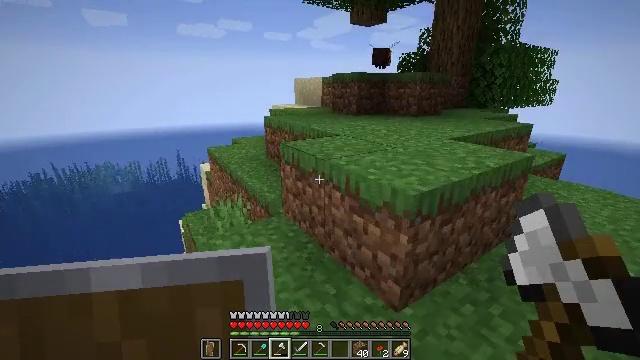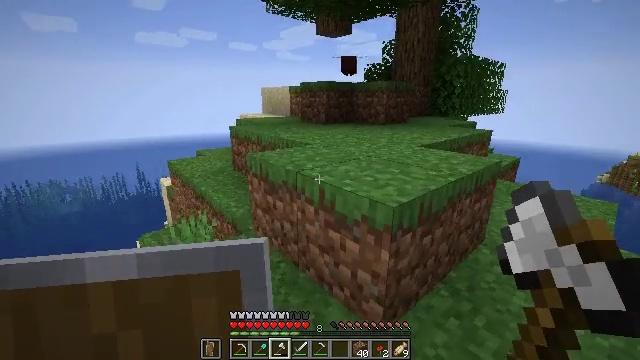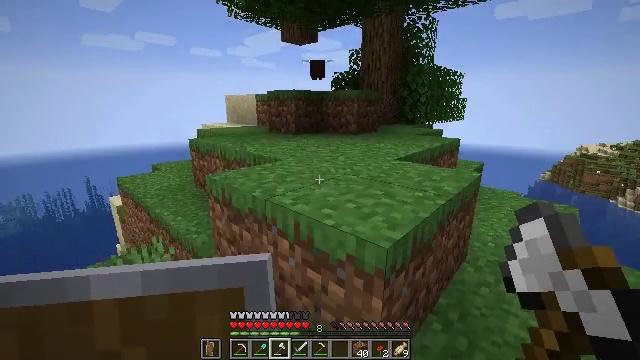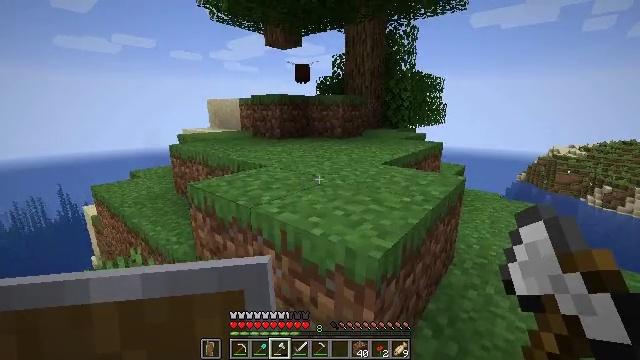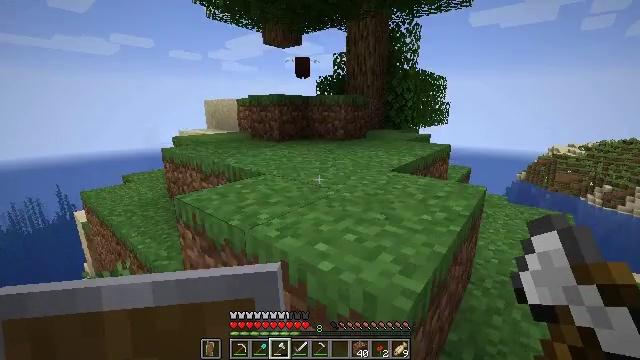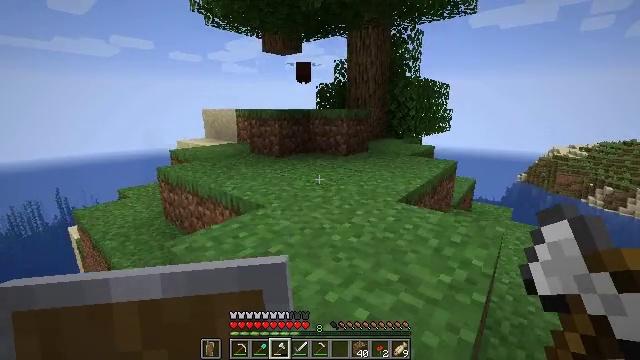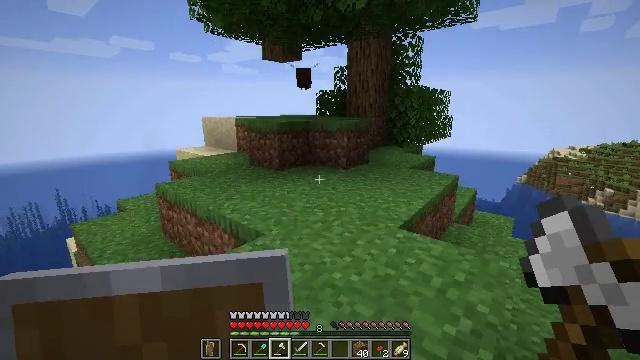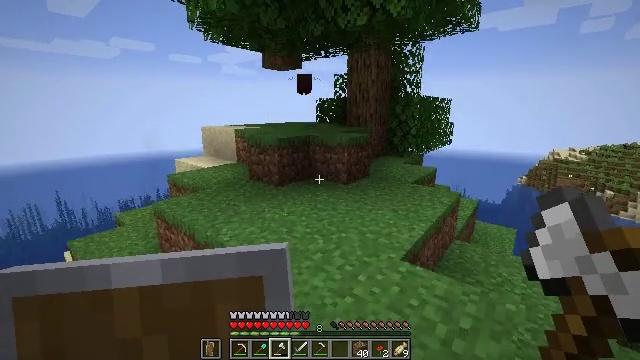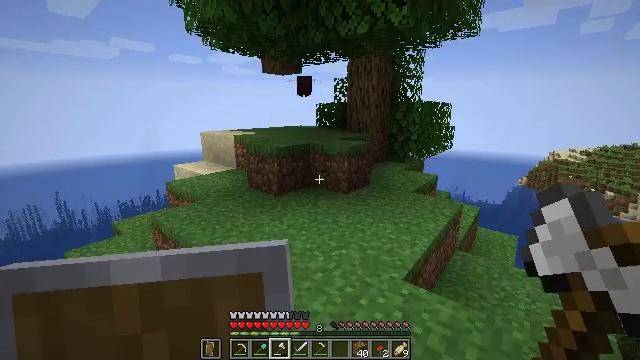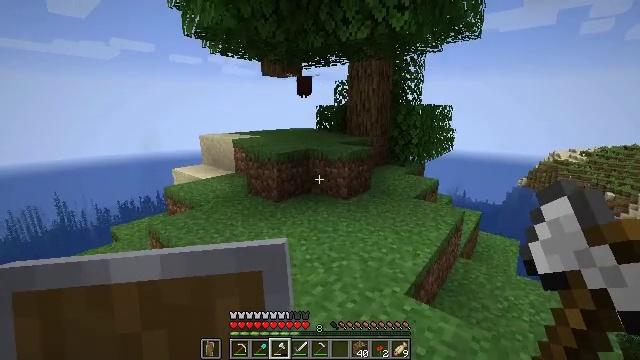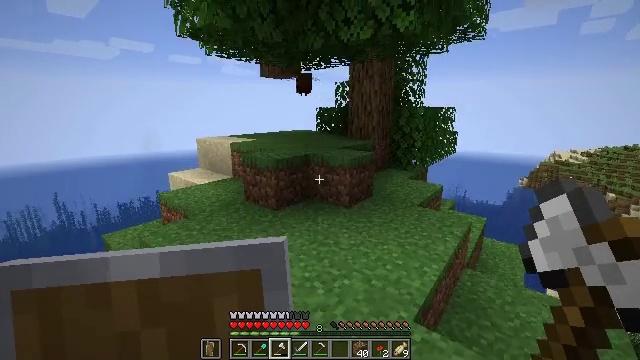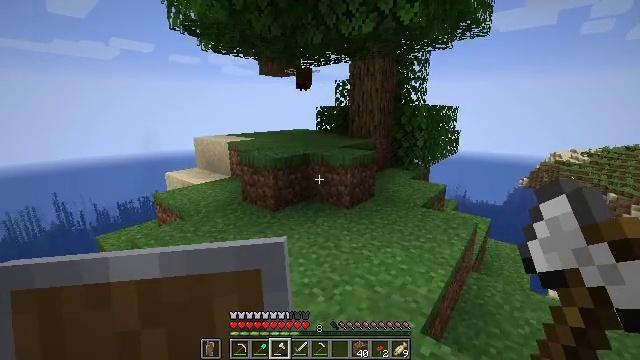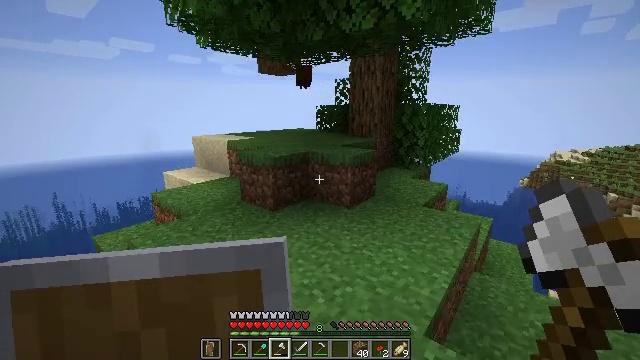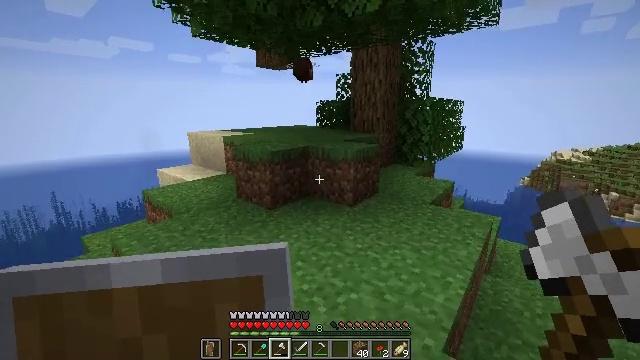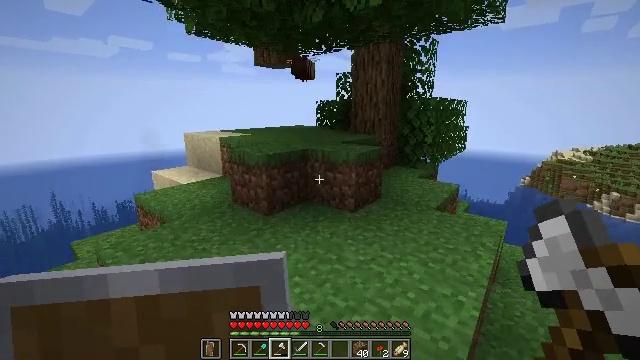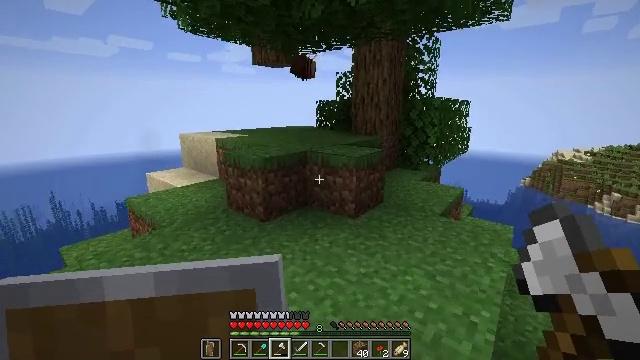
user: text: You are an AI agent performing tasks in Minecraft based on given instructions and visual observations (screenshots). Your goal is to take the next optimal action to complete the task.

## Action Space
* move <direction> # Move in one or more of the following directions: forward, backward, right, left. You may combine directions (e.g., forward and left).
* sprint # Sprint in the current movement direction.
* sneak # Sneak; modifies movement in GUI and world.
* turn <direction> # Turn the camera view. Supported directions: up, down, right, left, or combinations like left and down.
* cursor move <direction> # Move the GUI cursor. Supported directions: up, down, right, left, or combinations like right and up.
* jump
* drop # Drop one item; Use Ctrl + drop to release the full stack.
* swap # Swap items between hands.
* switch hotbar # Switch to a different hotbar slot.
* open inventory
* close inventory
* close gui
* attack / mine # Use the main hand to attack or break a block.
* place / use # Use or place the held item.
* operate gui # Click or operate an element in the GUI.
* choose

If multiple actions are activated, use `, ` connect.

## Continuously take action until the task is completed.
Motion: motion action
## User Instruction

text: Trim the tree by mining oak leaves.
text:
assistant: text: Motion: move forward, turn right and up
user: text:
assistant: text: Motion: move forward, turn right and up
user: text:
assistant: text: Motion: move forward, turn right
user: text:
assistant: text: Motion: move forward
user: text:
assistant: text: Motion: move forward, jump
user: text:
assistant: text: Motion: move forward, jump
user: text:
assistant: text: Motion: move forward, jump
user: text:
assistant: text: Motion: move forward, jump
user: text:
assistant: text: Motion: move forward, jump
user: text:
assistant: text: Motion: move forward, jump
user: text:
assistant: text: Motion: move forward, jump
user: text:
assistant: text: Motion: move forward
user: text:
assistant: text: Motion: move forward
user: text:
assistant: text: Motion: move forward
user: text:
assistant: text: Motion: move forward
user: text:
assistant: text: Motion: move forward
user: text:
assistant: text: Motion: move forward
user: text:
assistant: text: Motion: move forward, turn up
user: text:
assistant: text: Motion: move forward, turn up
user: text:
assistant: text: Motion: move forward, turn up
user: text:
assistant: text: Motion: move forward, turn left and up
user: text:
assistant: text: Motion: move forward, turn left
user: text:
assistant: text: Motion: move forward
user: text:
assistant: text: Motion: move forward
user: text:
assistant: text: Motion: move forward
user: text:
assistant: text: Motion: move forward
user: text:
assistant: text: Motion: move forward
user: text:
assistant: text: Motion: move forward, turn up
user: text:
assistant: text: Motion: move forward, turn up
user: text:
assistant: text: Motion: move forward, turn right and up